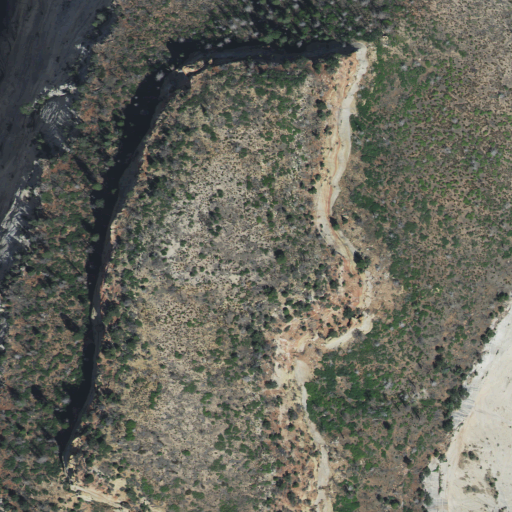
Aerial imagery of mountain in Utah named Cathedral Mountain containing shrub, evergreen forest, grassland, and barren land